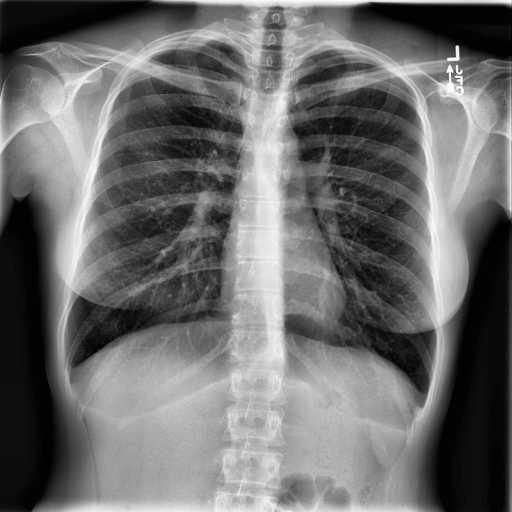
Finding: NORMAL